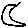
Label: moon